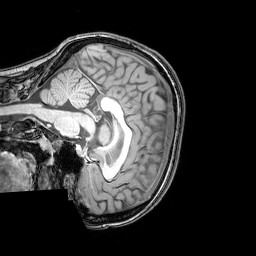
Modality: T1w
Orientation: sagittal
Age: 24
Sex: female
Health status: healthy
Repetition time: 0.081 s
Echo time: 0.037 s